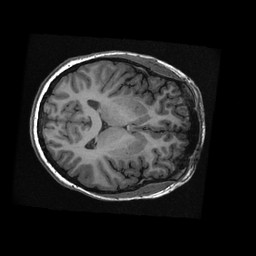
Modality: T1w
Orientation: axial
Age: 23
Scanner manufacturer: ge
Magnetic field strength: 3 T
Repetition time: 0.008336 s
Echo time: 0.003104 s